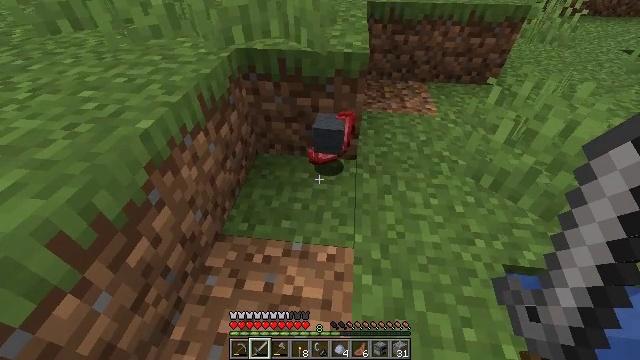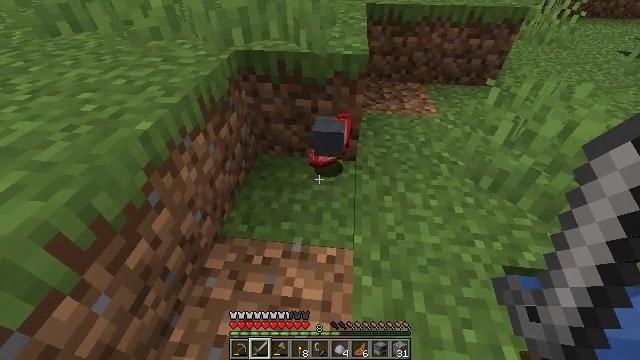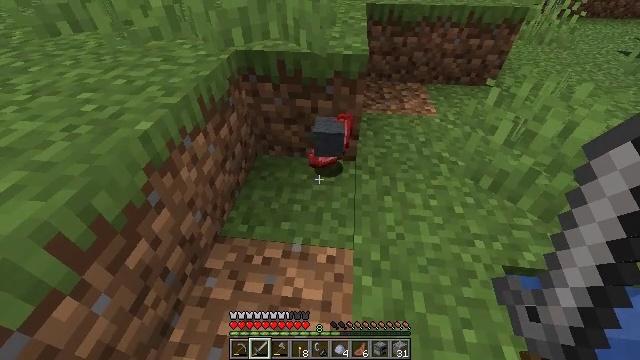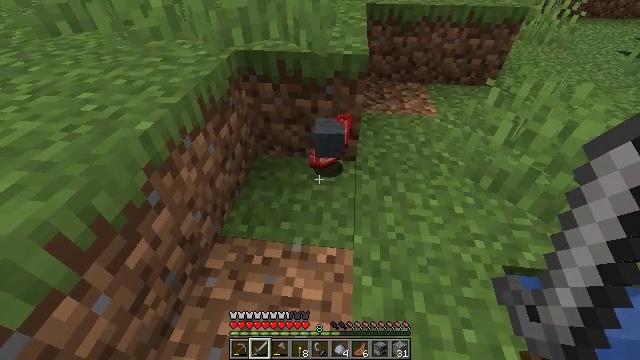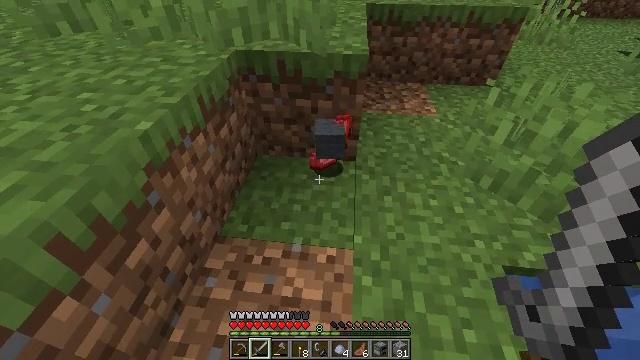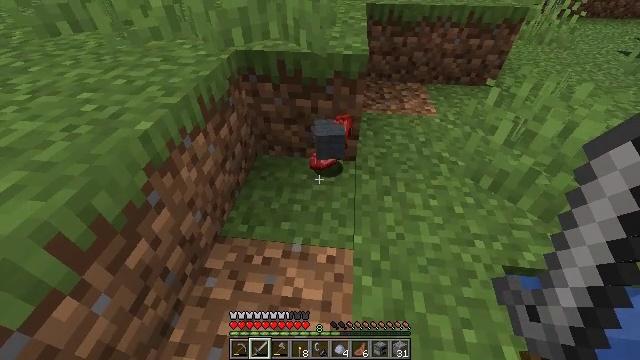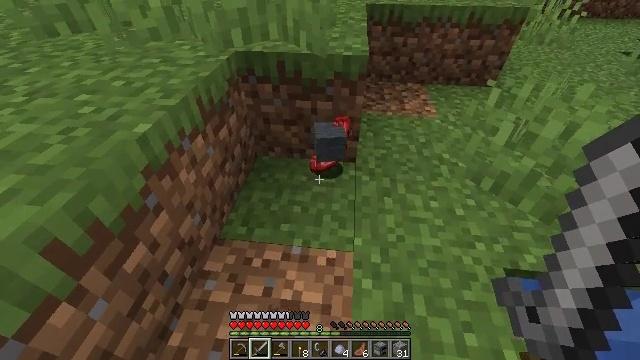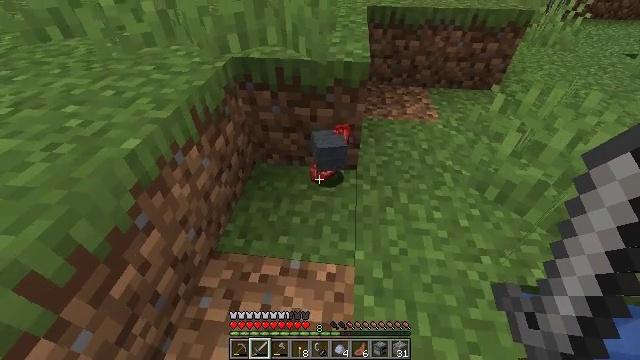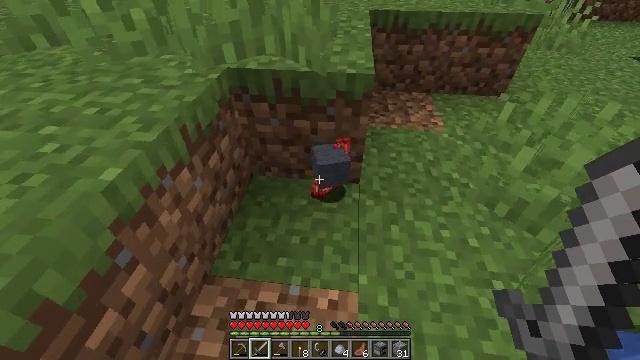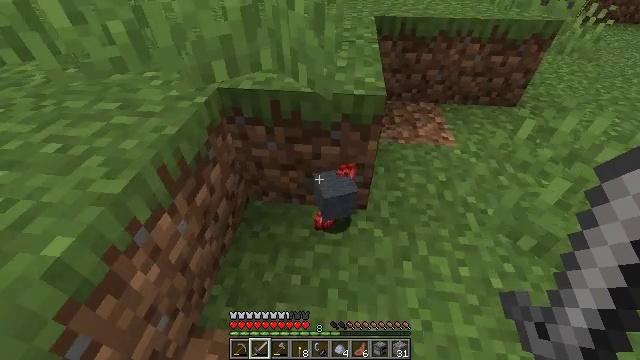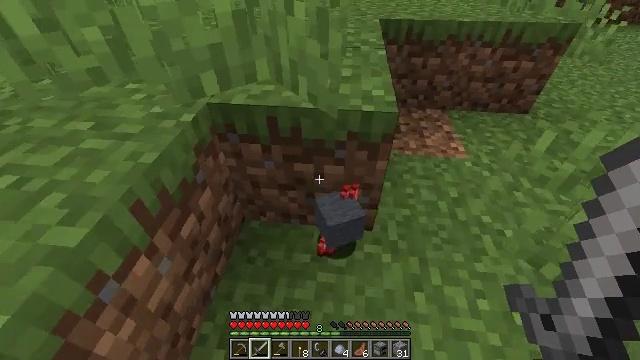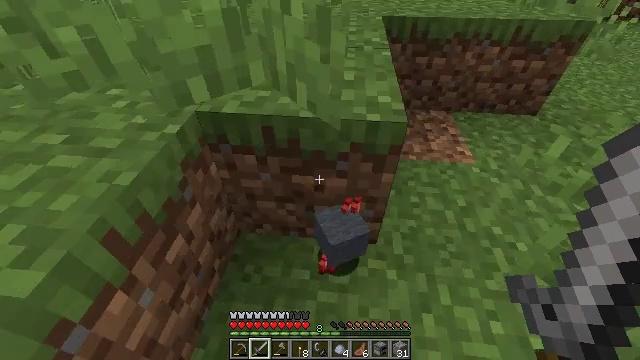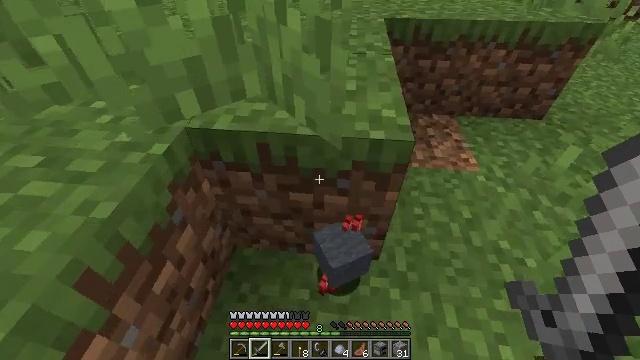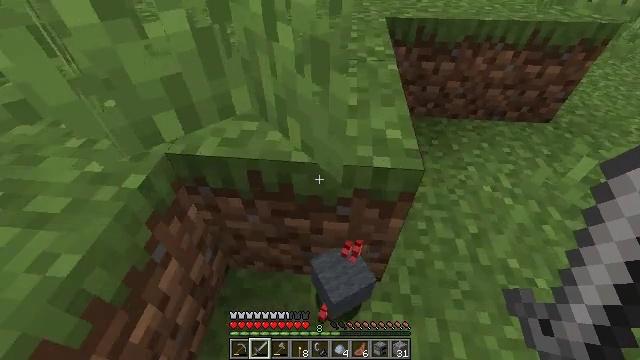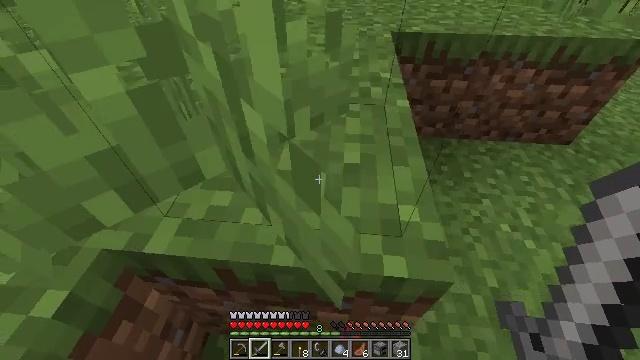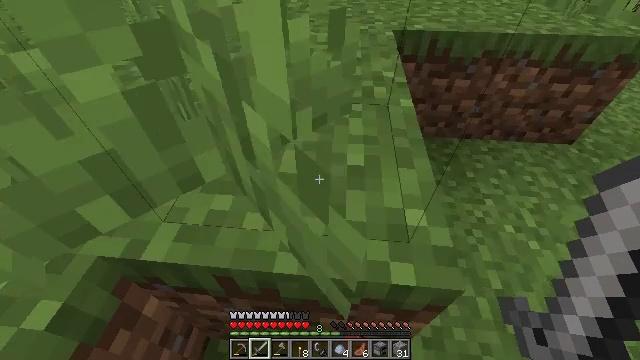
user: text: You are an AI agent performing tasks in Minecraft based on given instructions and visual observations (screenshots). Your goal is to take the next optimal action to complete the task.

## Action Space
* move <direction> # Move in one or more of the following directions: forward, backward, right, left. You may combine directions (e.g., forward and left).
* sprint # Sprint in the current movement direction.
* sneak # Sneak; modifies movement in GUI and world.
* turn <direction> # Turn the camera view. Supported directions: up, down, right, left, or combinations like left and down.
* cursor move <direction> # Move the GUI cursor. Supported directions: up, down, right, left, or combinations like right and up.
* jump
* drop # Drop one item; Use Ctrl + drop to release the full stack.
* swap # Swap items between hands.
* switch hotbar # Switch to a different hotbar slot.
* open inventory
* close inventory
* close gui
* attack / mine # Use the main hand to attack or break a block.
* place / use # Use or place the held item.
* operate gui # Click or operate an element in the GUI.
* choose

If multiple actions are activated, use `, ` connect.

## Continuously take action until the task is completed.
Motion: motion action
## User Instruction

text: Mine grass block from the ground.
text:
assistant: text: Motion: no_op
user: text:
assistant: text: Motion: no_op
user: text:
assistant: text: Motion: no_op
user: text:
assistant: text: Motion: no_op
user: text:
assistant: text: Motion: no_op
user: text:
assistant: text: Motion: move forward
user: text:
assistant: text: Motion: move forward
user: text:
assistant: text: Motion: move forward
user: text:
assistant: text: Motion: move forward
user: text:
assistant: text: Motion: move forward
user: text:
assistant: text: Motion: move forward
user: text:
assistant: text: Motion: move forward
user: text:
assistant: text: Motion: move forward, turn down
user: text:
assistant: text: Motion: move forward
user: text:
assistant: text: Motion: move forward
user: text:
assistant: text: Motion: move forward
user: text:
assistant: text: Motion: move forward
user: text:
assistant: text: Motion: move forward
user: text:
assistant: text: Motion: move forward
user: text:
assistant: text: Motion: move forward
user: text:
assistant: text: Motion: move forward
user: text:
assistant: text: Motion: no_op
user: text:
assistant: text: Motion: move back
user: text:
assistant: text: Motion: move back
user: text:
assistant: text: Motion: move back, turn right and down
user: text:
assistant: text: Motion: move back, turn right
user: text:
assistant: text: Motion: move back, turn right
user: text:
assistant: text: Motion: move back, turn right
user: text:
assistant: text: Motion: no_op
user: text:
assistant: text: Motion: turn right and up